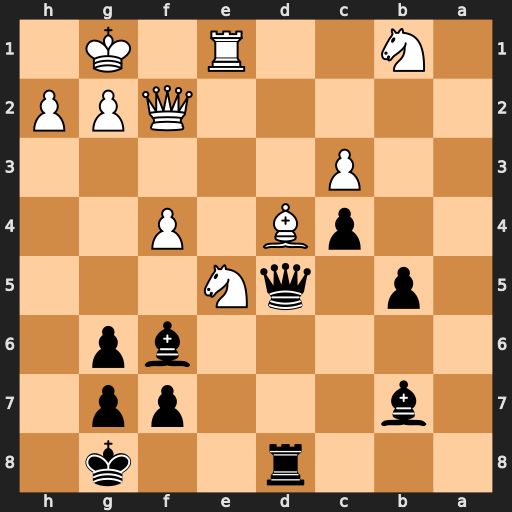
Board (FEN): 3r2k1/1b3pp1/5bp1/1p1qN3/2pB1P2/2P5/5QPP/1N2R1K1
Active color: b
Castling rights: -
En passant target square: -
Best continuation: Bh4 Qe2 Bxe1